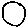
Label: circle